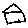
Label: house